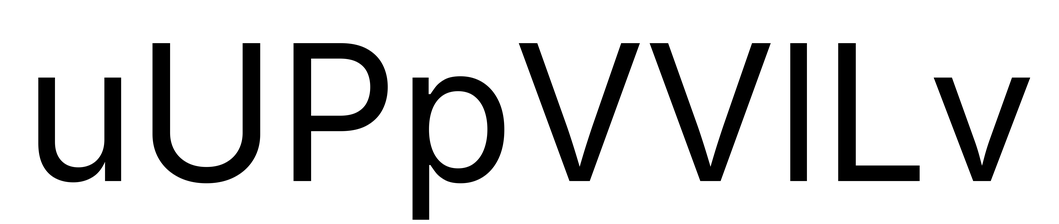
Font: Inter_Regular